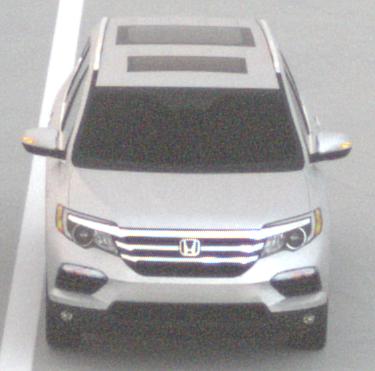
Make: Honda
Model: Pilot
Detailed model: 3
Model produced from: 2015
Model produced until: 2022
Doors: 5
Color: white
Road condition: dry road
Daytime: night
Contrast: low contrast